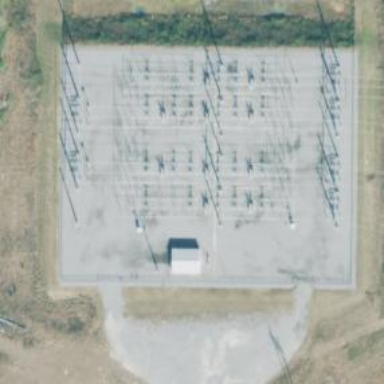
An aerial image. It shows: Switch for power supply.